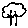
Label: tree